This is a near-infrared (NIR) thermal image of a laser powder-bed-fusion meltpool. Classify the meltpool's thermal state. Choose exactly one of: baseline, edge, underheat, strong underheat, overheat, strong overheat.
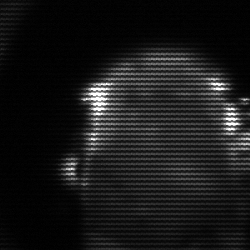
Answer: baseline